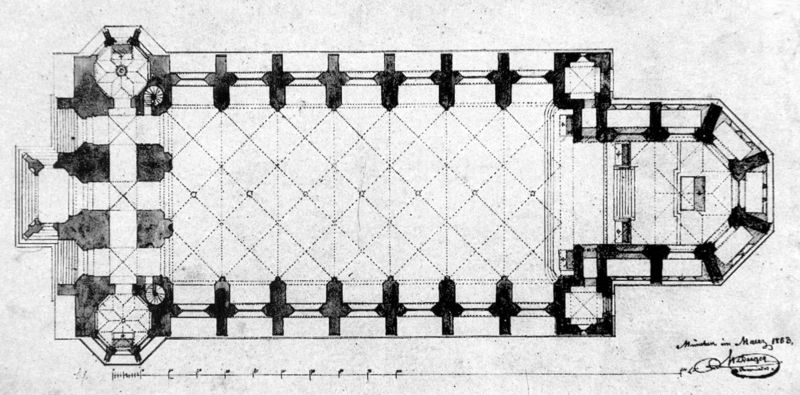
Titel: St. Johann Baptist, München-Haidhausen, Grundriss
Künstler: Matthias Berger
Standort: München
Institution: Architekturmuseum der Technischen Universität
Schlagwörter: weiß, fenster, grau, pfeiler, schwarz, skizze, säule, säulen, tür, zeichnung, gebäude, schloss, architektur, barock, signatur, kirche, boden, turm, schiff, schiffe, schrift, papier, ansicht, grafik, graphik, linien, joche, treppe, treppen, datum, stufen, striche, halle, oben, bögen, wände, eingang, gewölbe, eckig, gepunktet, rechteck, türme, münchen, stern, symmetrisch, schwarz-weiss, kacheln, entwurf, altar, hochaltar, kathedrale, portal, diagonal, geometrisch, kirchenschiff, kreuzrippengewölbe, kreuzgewölbe, mauern, portikus, apsis, treppenhaus, chor, kapelle, plan, wendeltreppe, joch, netz, handschrift, raster, sakralbau, basilika, riss, grundriss, bauwerk, massstab, nischen, architekturzeichnung, architekt, narthex, einschiffig, apsiden, beschriftet, saalkirche, hallenkirche, kapellen, vierung, vierungsturm, längsschiff, querschiff, westwerk, chorumgang, skala, maße, maß, wendeltreppen, ecktürme, strebepfeiler, planung, einteilungen, gestrichelt, ostchor, apis, grudndriss, mehreckig, ohne querhaus, seitenkapelle, spiraltreppen, vierungspfeiler, chorraum, seitenaltäre, netzgewölbe, seitenaltar, 18. jahrhundert, entfurf, 1883